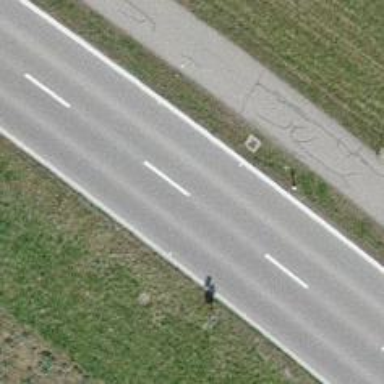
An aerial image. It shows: Asphalt road classified as primary highway.